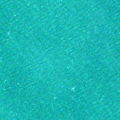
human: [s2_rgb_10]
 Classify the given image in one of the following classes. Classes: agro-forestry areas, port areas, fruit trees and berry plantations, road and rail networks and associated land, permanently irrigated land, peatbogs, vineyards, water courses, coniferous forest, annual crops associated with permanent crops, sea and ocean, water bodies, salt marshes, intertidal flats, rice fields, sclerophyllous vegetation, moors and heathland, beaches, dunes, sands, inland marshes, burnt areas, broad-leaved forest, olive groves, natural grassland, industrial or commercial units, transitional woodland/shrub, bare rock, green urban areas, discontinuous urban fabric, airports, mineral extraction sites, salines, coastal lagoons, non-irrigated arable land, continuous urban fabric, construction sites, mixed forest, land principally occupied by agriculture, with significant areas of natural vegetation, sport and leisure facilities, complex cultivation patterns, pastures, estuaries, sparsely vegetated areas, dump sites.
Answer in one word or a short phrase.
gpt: sea and ocean